Question: I'm trying to compare teams' compositions to known configurations in order to see where I might have a problem :

The trials columns are to be compare against the differents scenarios to see if (error being default).
Can it be done using index+match/lookup, or do I have to write some VB macro ?
---
> Worksheet : <URL>
Github Gist : <URL>
(xlwt module needed to create excel workbooks).
I've simplified the problem using : given 7 positions ( 1 goalie, 2 defenders, 2 midfield and 2 forward) and list of presence to certains week-end, I would like to know whether I'm gonna be able to provide a full team or am I to forfeit the match due to lack of key-players.
The positions :
'''
styles = {
"Goalkeeper" : ["Goalkeeper"],
"Defender" : ["Centre back", "Wing"],
"Midfielder" : ["Centre midfield", "Wide"],
"Forward" : ["Centre forward","Winger"]
}
'''
Most football players can play only one position, but some are more versatile and can play any positions in their own field (defense-midfield-attack).
Example of a team (18 pers.):
'''
example_players = {
"Forward": [
[1, "Winger"],
[2, "Winger"],
[3, "Centre forward"],
[4, "Centre forward"]
],
"Defender": [
[5, "Centre back"],
[6, "Centre back", "Wing"],
[7, "Centre back", "Wing"],
[8, "Wing"],
[9, "Centre back"]
],
"Goalkeeper": [
[10, "Goalkeeper"],
[11, "Goalkeeper"]
],
"Midfielder": [
[12, "Centre midfield"],
[13, "Centre midfield"],
[14, "Wide", "Centre midfield"],
[15, "Centre midfield"],
[16, "Centre midfield"],
[17, "Wide", "Centre midfield"],
[18, "Wide", "Centre midfield"]
]
}
'''
To make it more simple, I need at least one person in each zone (goal-def-mid-attack) to be able to play, the most comfortable situation being one person in each of the 7 positions.
ex scenario :
'''
"no_defense_4" : ["Goalkeeper", "Wide", "Winger" ] ,
"no_attack_1" : ["Goalkeeper", "Centre midfield", "Centre back", ] ,
'''
Now, given a list of a hundred weekends, and the list of the presence/abscence of players, I want to know the resulting situation.
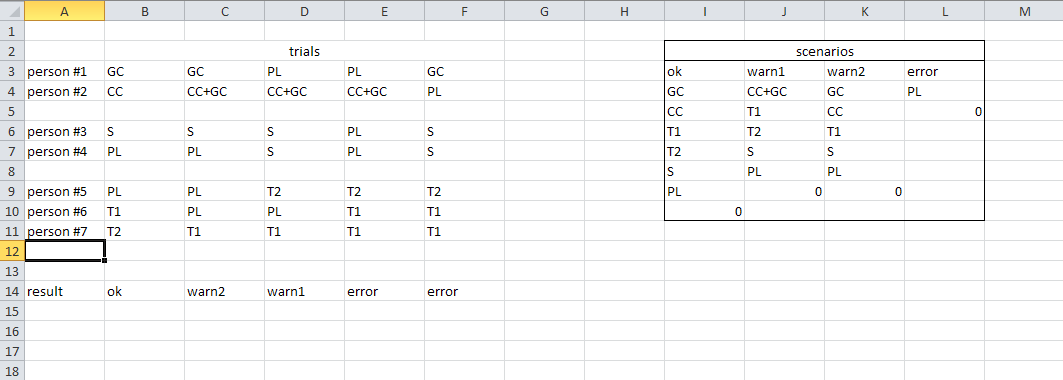
Answer: You can and then use bit operators "equal" or "AND" to test which sets get matched. Using bit vectors as set representation will solve problem of ordering and duplicate values automatically as position of each value in the bit vector is fixed and each bit will be "set" only once, regardless of how many times the value appears in the column that defines the set.
Simple to use bit vector representation in Excel including operators OR, AND, NOT is listed here: <URL>
For example following function
'=POWER(10;0)*MIN(COUNTIF($B$3:$B$12;"T1");1)+POWER(10;1)*MIN(COUNTIF($B$3:$B$12;"T2");1)+POWER(10;2)*MIN(COUNTIF($B$3:$B$12;"S");1)+POWER(10;3)*MIN(COUNTIF($B$3:$B$12;"PL");1)+POWER(10;4)*MIN(COUNTIF($B$3:$B$12;"CC");1)+POWER(10;5)*MIN(COUNTIF($B$3:$B$12;"GC");1)'
Converts values in the range '$B$3'->'$B$12' into a bit vector representation having bits '0..5' defined so that the bit is set if the value in any column in the range is equal to:
- 'T1'- 'T2'- 'S'- 'PL'- 'CC'- 'GC'
You can add more bits with other values easily by following the same copy/paste pattern.
So to check if certain column matches certain scenario, just compare the bit vectors. Use expression like 'IF(x=y;"warn2";IF(..))' and substitute bit vector of the column for 'x' and bit vector of the 'warn2' scenario for 'y'.
If partial matching is needed, you can use the bitwise AND operator as defined in the above article.
This solution as opposed to a VBA-based solution will require some copy/pasting discipline, e.g. when new trial column or new scenario will be added few expressions will have to be copy/pasted and few will have to be updated.
VBA-based solution might solve this maintenance problem automatically for you by using auto-detected <URL>, all necessary logic hidden behind one macro-click.
> Worksheet: <URL>
As it is ambiguous what will be the exact team setup on a given day as one player may be assigned different positions, I have simplified the problem in such a way that instead of "present" or "absent" I expect the table to contain player's position. It should not be a problem to achieve as if you know what positions the player can play then instead of 'absent,present' you can define the set of valid values to be '(empty or anything else),Midfielder,Centre midfield,Wide' for players 14,17,18. List of valid available values can be configured for each cell using the "Data validation" rules. The abstract role 'Midfielder' stands for "this player can play a midfielder, exact position is not known yet".
To represent positions I use bit vector calculated with this formula
'=POWER(10;6)*MIN(COUNTIF(D2:ZZ2;"Goalkeeper");1)+POWER(10;5)*MIN(COUNTIF(D2:ZZ2;"Centre back");1)+POWER(10;4)*MIN(COUNTIF(D2:ZZ2;"Wing");1)+POWER(10;3)*MIN(COUNTIF(D2:ZZ2;"Centre midfield");1)+POWER(10;2)*MIN(COUNTIF(D2:ZZ2;"Wide");1)+POWER(10;1)*MIN(COUNTIF(D2:ZZ2;"Centre forward");1)+POWER(10;0)*MIN(COUNTIF(D2:ZZ2;"Winger");1)'
the formula calculates bit vector from a range 'D2:ZZ2' in such a way so that each position in the range is counted only once and in final vector each position has a fixed place. It is useful to set number format of the vector to custom numeric format '<PHONE>'. For example a row containing 'Wide,Winger,Goalkeeper' in any order with any number of repeats will evaluate to vector '<PHONE>' where the left-most bit 6 stands for 'Goalkeeper' and 2nd from the right goes bit 2 standing for 'Wide'. The most comfortable situation is the one with bit vector evaluating to '<PHONE>'. The only purpose of this is
with this meaning:
- - - - 'D2:ZZ2'
'=POWER(10;3)*MIN(COUNTIF(D2:ZZ2;"Goalkeeper");1)+POWER(10;2)*MIN(COUNTIF(D2:ZZ2;"Defender")+COUNTIF(D2:ZZ2;"Centre back")+COUNTIF(D2:ZZ2;"Wing");2)+POWER(10;1)*MIN(COUNTIF(D2:ZZ2;"Midfielder")+COUNTIF(D2:ZZ2;"Centre midfield")+COUNTIF(D2:ZZ2;"Wide");2)+POWER(10;0)*MIN(COUNTIF(D2:ZZ2;"Forward")+COUNTIF(D2:ZZ2;"Centre forward")+COUNTIF(D2:ZZ2;"Winger");2)'
It is useful to set number format of the vector to custom numeric format '0000'. This same formula can calculate the 4-digit vector for team setup and for scenario.
Besides position names it can count also abstract position names like 'Defender'.
For example in a row containing 'Centre back,Centre back,Goalkeeper,Goalkeeper,Goalkeeper,Defender,Defender,Midfielder,Midfielder,Winger' the vector looks like '1221'.
There are '(1+1)*(2+1)*(2+1)*(2+1) = 54' different possible scenarios. I assume each of them is listed in the 'constraints' sheet. You should be able to generate them all in python quite easily.
There are 2 sheets 'constraints' with scenarios and 'events' with days and team setups. The that takes the vector calculated for a team setup in row #2 and searches the 'constraints' sheet for a row with exactly the same vector and returns the value from the value column looks like this
'=IFERROR(VLOOKUP($A2;constraints!$A:$B;2;FALSE);"?")'
- - - - - -
The Google docs link above contains the formulas, example 3 days and example 11 scenarios.
If there's something unclear let me know and I'll improve the answer as the Google docs link will vanish some day